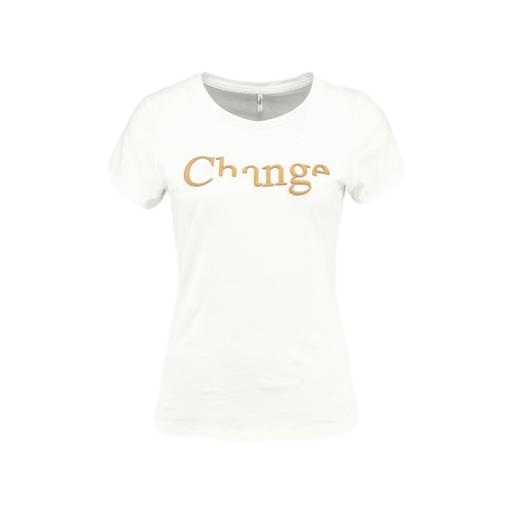
white t-shirt and black letters, only white slogan t-shirt, white message t-shirt, white background